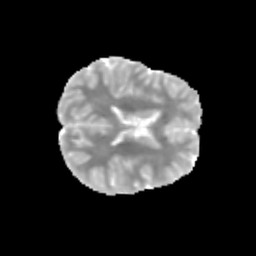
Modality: MD
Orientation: axial
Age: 9
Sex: female
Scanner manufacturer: siemens
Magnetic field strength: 3 T
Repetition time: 3.8 s
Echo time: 0.07 s